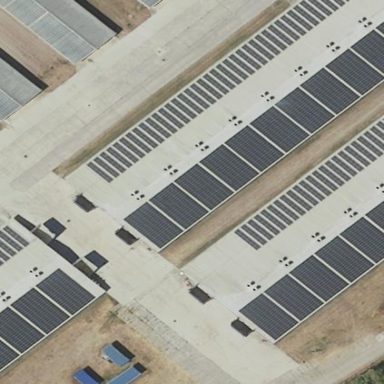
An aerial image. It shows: Gabled roof farm auxiliary building with solar photovoltaic panel generator. The small installation is light gray and oriented along the roof.